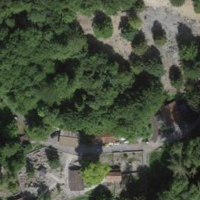
EUNIS habitat code: 44
Species observed at this site:
Helix pomatia
Lacerta agilis